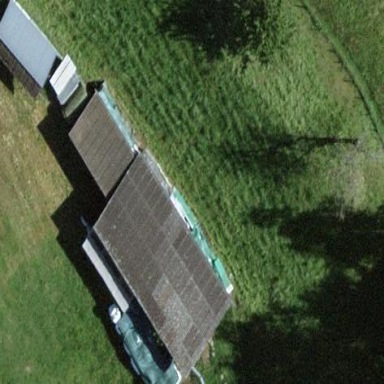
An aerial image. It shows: Farm auxiliary building.